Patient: sex M, age 30
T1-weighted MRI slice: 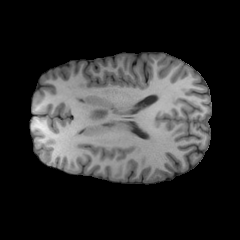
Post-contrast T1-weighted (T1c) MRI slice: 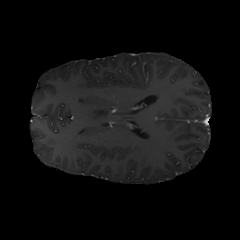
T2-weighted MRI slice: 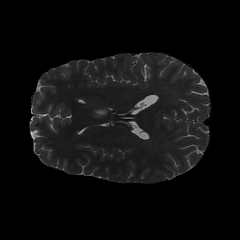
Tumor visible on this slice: yes
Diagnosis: Astrocytoma, IDH-mutant
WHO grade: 2